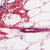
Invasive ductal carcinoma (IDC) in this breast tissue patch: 0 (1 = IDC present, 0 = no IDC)